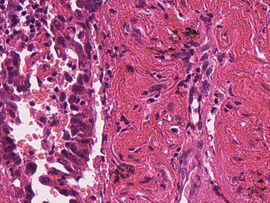
Tumor epithelial tissue: yes
Tumor-associated stroma tissue: yes
Normal tissue: no